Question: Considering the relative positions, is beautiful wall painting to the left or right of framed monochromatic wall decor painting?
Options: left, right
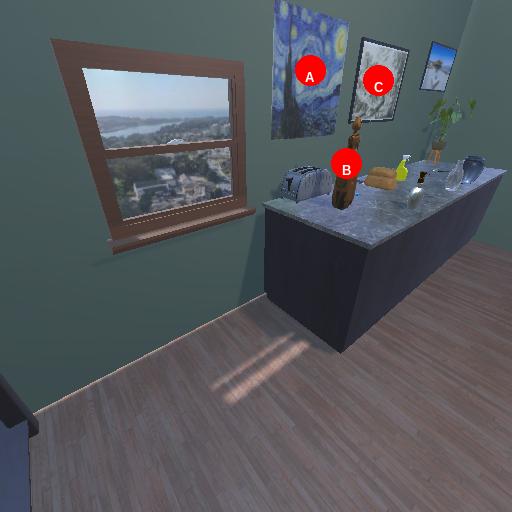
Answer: left